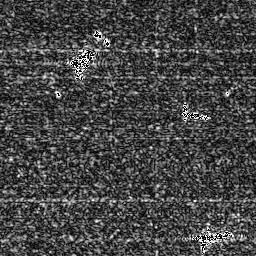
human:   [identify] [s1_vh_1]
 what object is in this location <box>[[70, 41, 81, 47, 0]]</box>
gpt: <ref>1 small ship at the right</ref>

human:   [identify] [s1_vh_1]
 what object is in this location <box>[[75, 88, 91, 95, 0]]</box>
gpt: <ref>1 medium ship at the bottom right</ref>